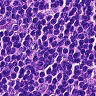
Metastatic tissue present: no